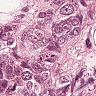
Metastatic tissue present: yes